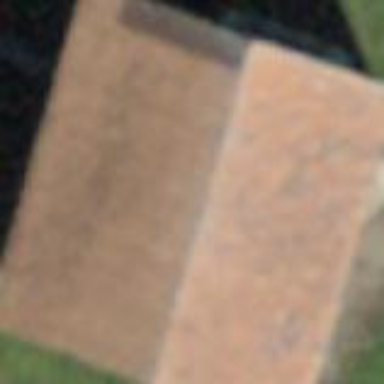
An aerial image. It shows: Rural barn.